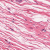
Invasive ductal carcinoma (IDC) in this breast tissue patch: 0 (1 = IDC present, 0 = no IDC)